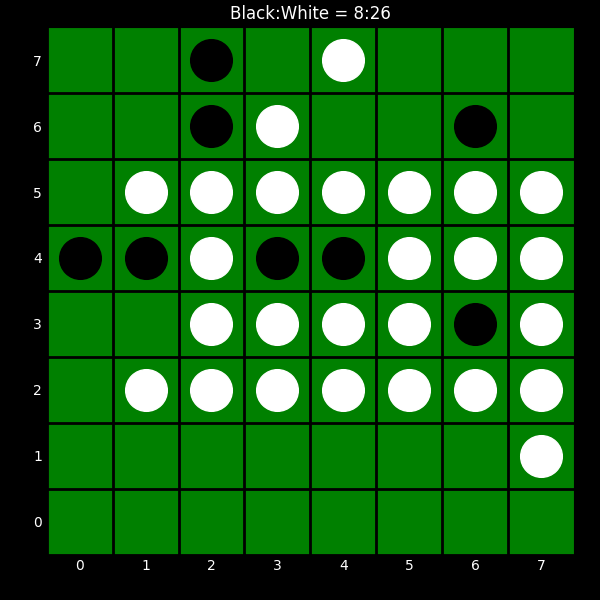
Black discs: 8
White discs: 26